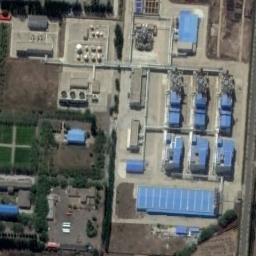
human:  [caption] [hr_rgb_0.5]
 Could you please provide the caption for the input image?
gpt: The industrial area has some neatly arranged blue workshops, Industrial equipment and some trees .

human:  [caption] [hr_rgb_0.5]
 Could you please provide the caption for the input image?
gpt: The area of the industrial area is divided irregularly .

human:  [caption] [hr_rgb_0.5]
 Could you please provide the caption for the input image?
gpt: In an industrial area, There are neatly planned factories and roads, Some metal tanks and pipelines, And green belts .

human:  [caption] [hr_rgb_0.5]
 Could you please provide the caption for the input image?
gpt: There are many houses of different shapes and sizes in the industrial zone .

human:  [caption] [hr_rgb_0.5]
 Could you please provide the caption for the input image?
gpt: There are some blue buildings and some bare land on the industrial area .